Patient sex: F
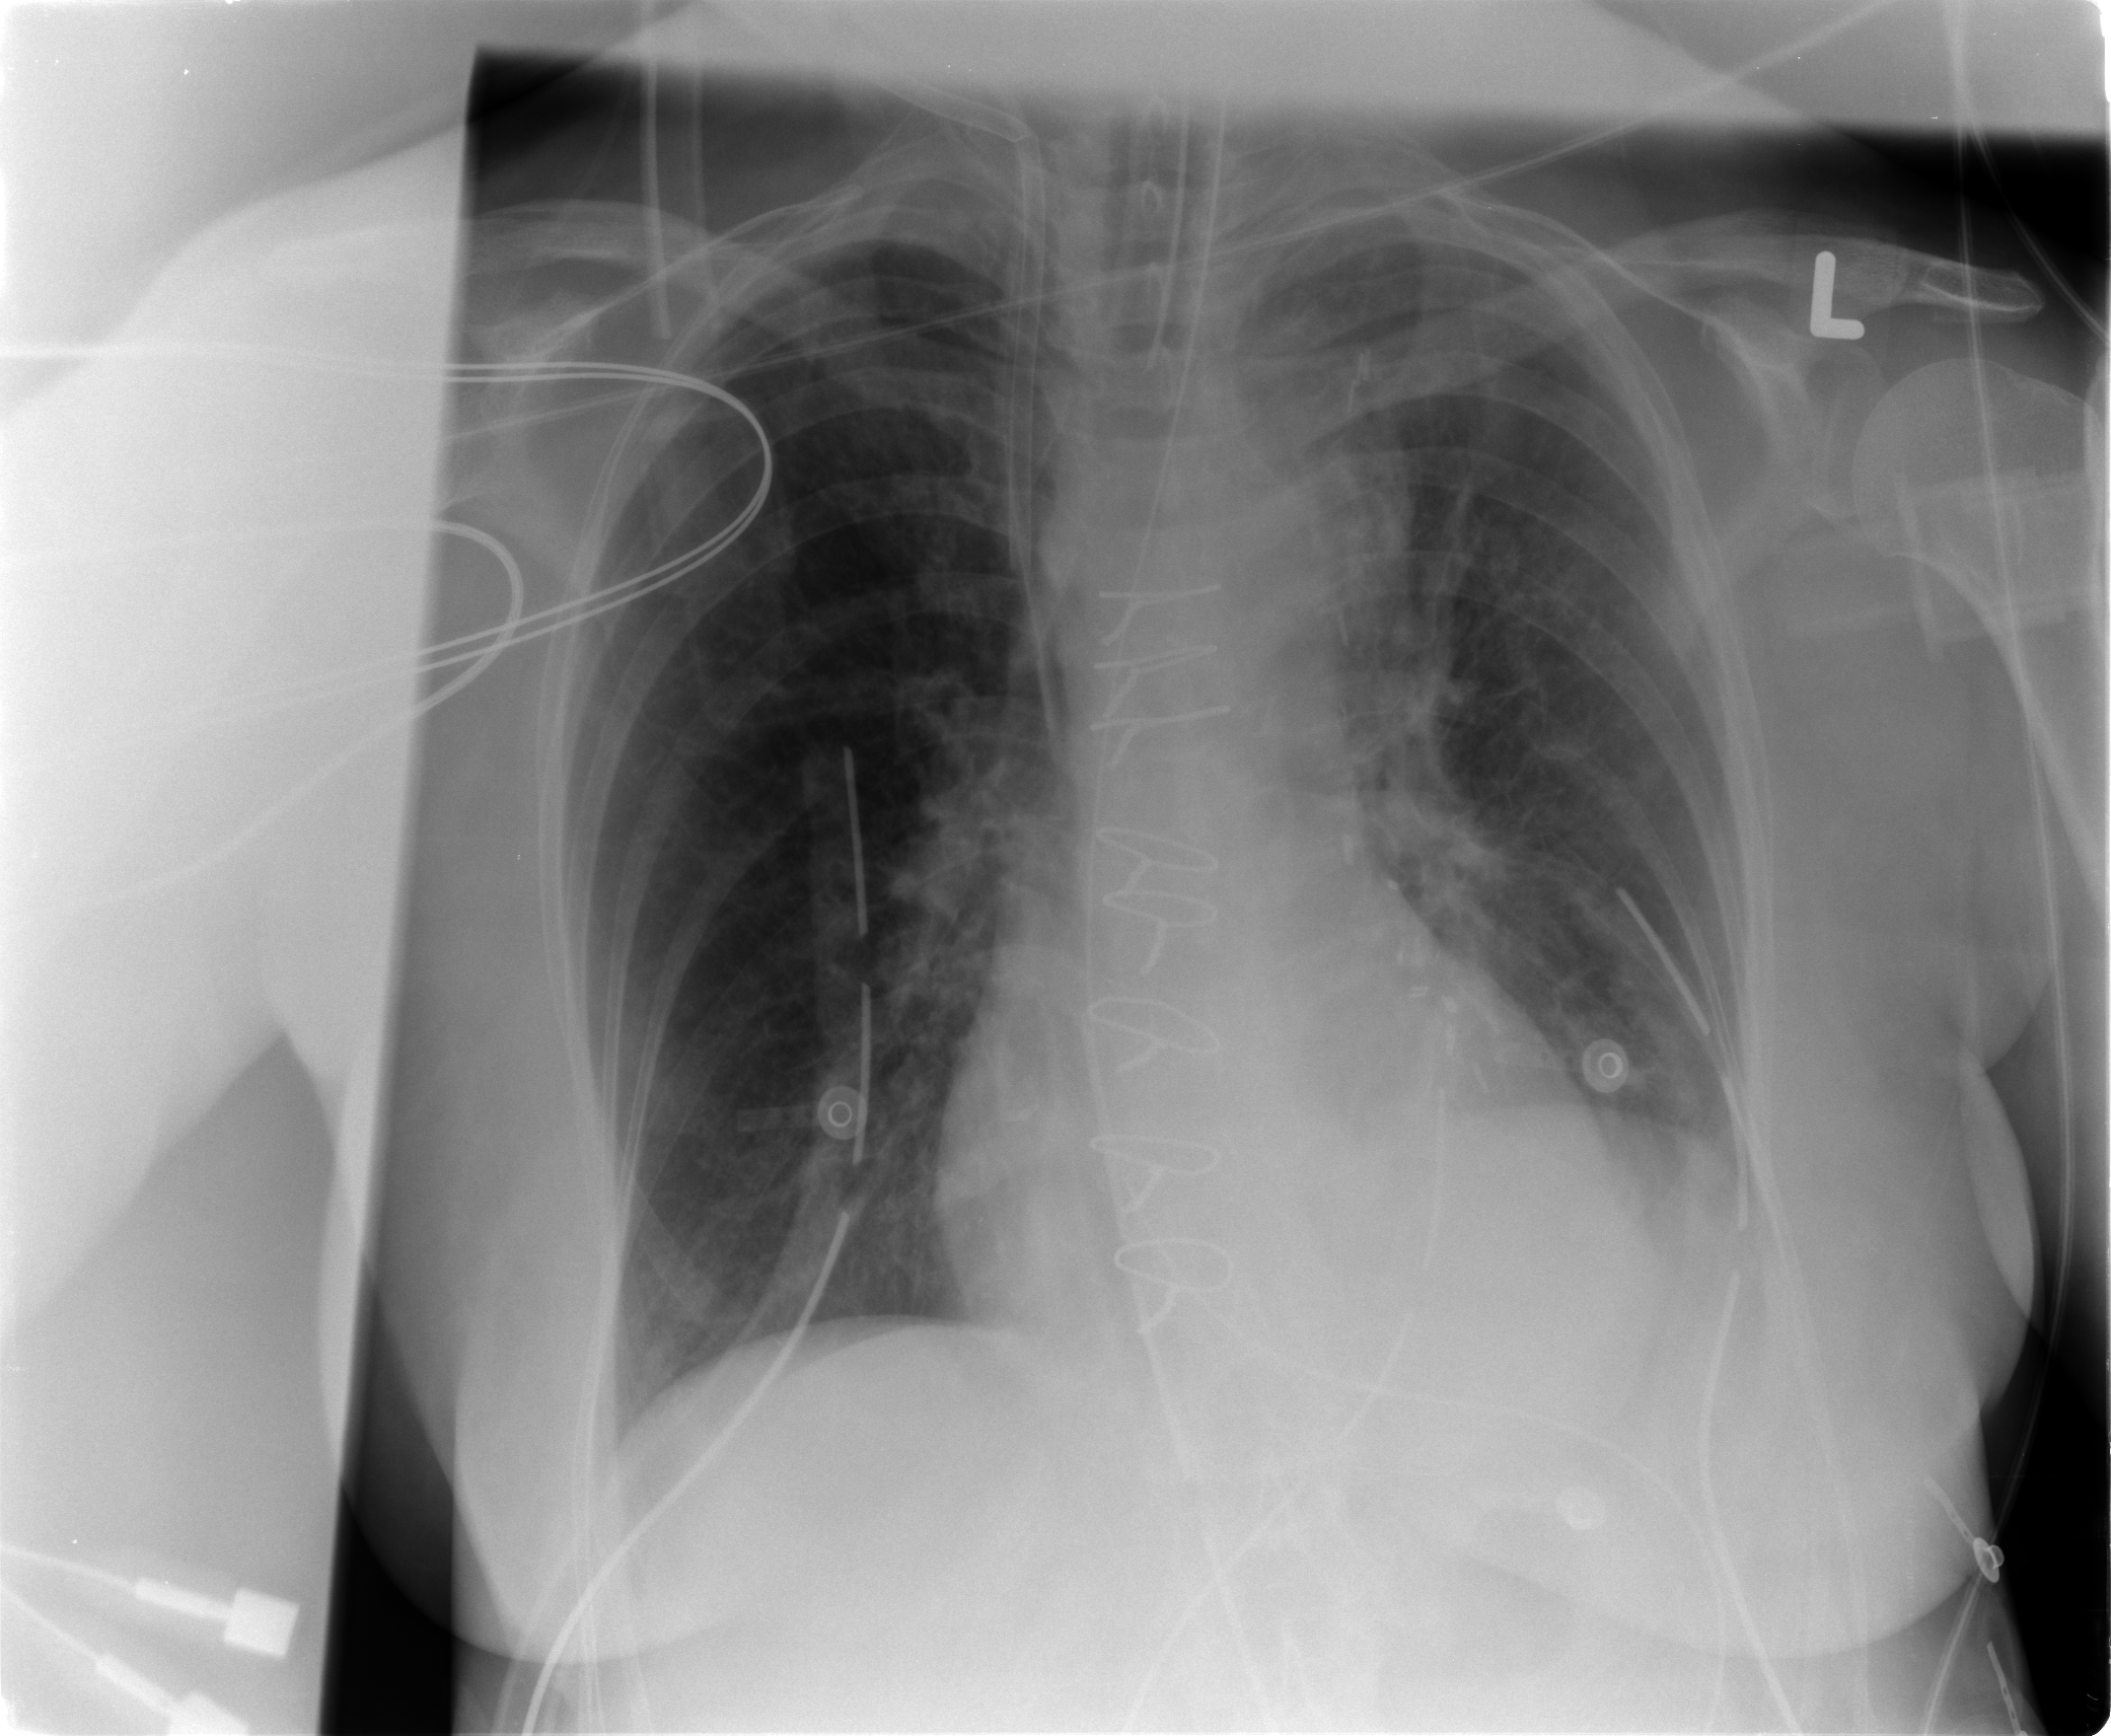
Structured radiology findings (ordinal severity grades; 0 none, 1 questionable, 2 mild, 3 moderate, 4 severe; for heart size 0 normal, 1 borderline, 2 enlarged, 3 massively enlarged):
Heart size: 1
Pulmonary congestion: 2
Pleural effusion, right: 0
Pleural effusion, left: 1
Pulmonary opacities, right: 0
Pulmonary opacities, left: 0
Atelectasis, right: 0
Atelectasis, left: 2